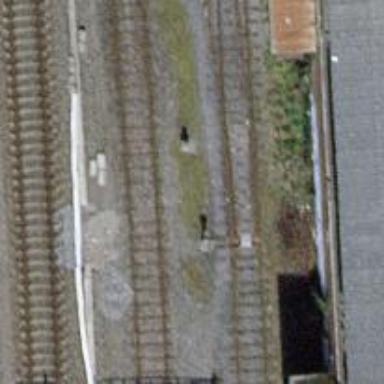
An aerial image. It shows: Disused railway spur line.